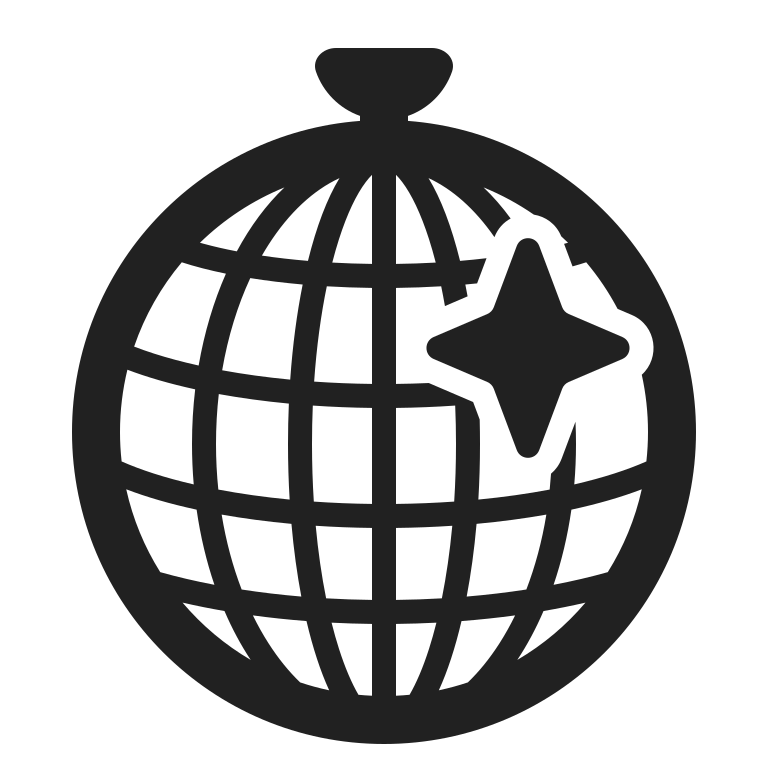
mirror ball high contrast